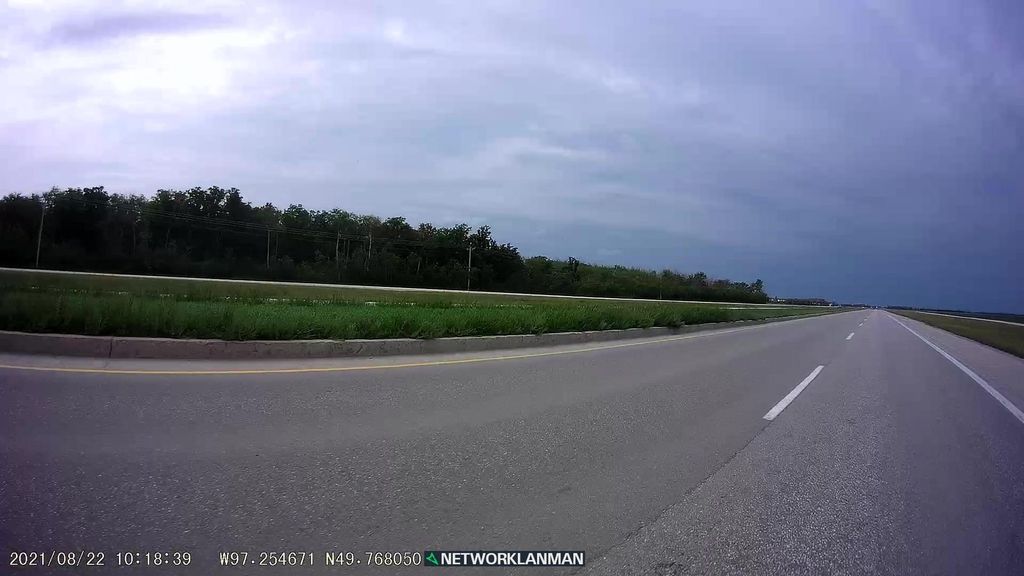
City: winnipeg